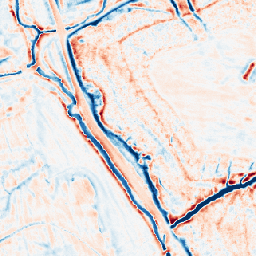
Category: edge_preserving
Decomposition family: bilateral
Decomposition parameters: d: 15
sigma_color: 75
sigma_space: 100
Upsampling method: area
Upsampling parameters: scale: 8
Upsampling scale: 8